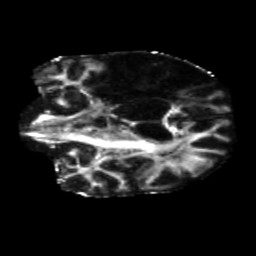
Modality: FA
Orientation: coronal
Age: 64
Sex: male
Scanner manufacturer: siemens
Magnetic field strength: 3 T
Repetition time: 5.25 s
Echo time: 0.08 s